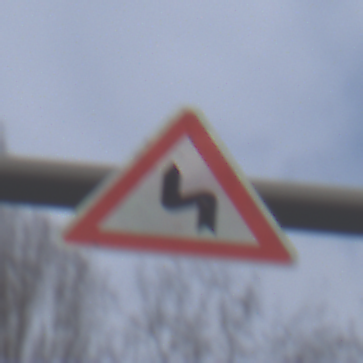
Verkehrszeichen: DoppelkurveZunaechstLinks
Umgebung: Outdoor, Nature
Tageszeit: MorningAfternoon
Wetter: Overcast
Licht: Natural
Jahreszeit: NotSpecified
Kontrast: LowContrast